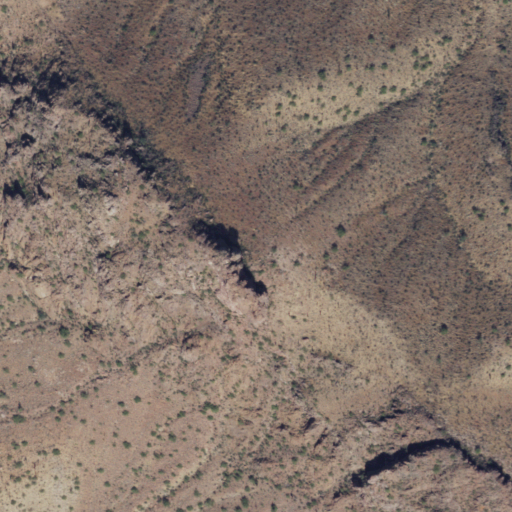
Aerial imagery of mountain in Arizona named Mineral Mountain containing only shrub